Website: lowes
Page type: customer-info-address
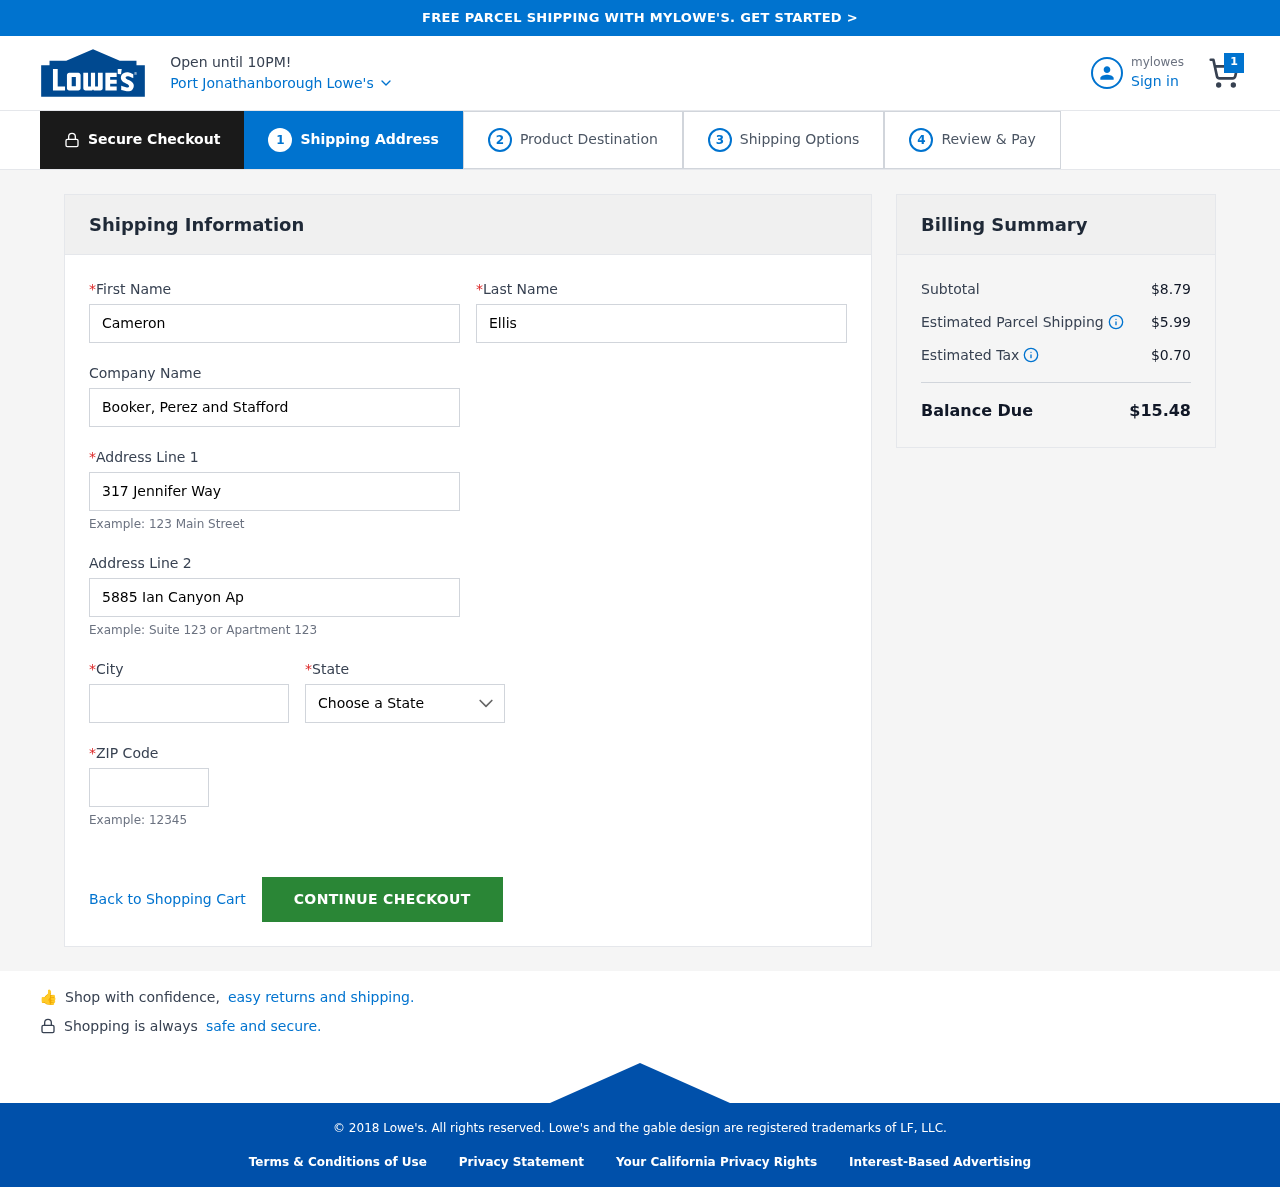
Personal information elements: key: PII_CITY
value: Port Jonathanborough
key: PII_COMPANY
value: Booker, Perez and Stafford
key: PII_FIRSTNAME
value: Cameron
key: PII_LASTNAME
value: Ellis
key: PII_POSTCODE
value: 37400
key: PII_STATE
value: Alabama
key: PII_STREET
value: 317 Jennifer Way
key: PII_STREET2
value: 5885 Ian Canyon Apt. 526
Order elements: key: ORDER_NUM_ITEMS
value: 1
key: ORDER_SUBTOTAL
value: $8.79
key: ORDER_SHIPPING_COST
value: $5.99
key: ORDER_TAX
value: $0.70
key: ORDER_TOTAL
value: $15.48